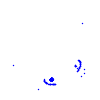
Particle: kaon